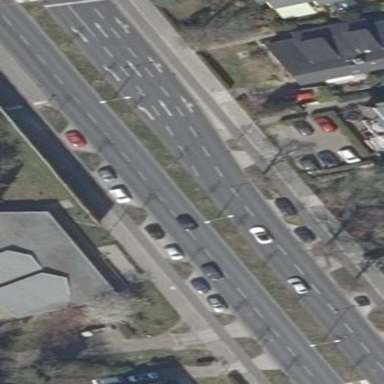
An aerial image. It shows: Grass area with traffic island.